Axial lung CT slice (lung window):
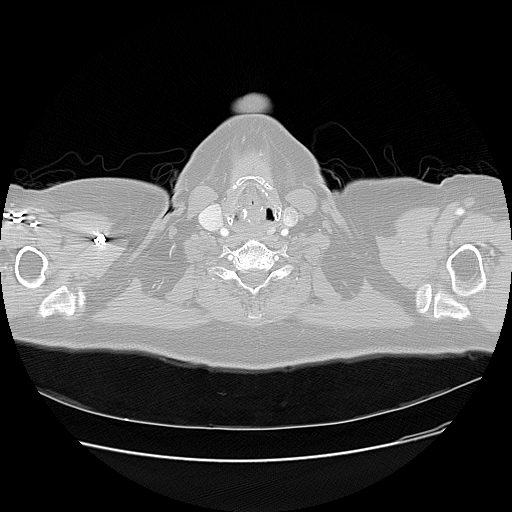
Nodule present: no